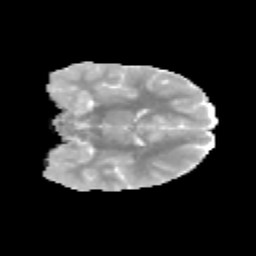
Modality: MD
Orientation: coronal
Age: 11
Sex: male
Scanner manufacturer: siemens
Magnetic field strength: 3 T
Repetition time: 3.8 s
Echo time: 0.07 s